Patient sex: M
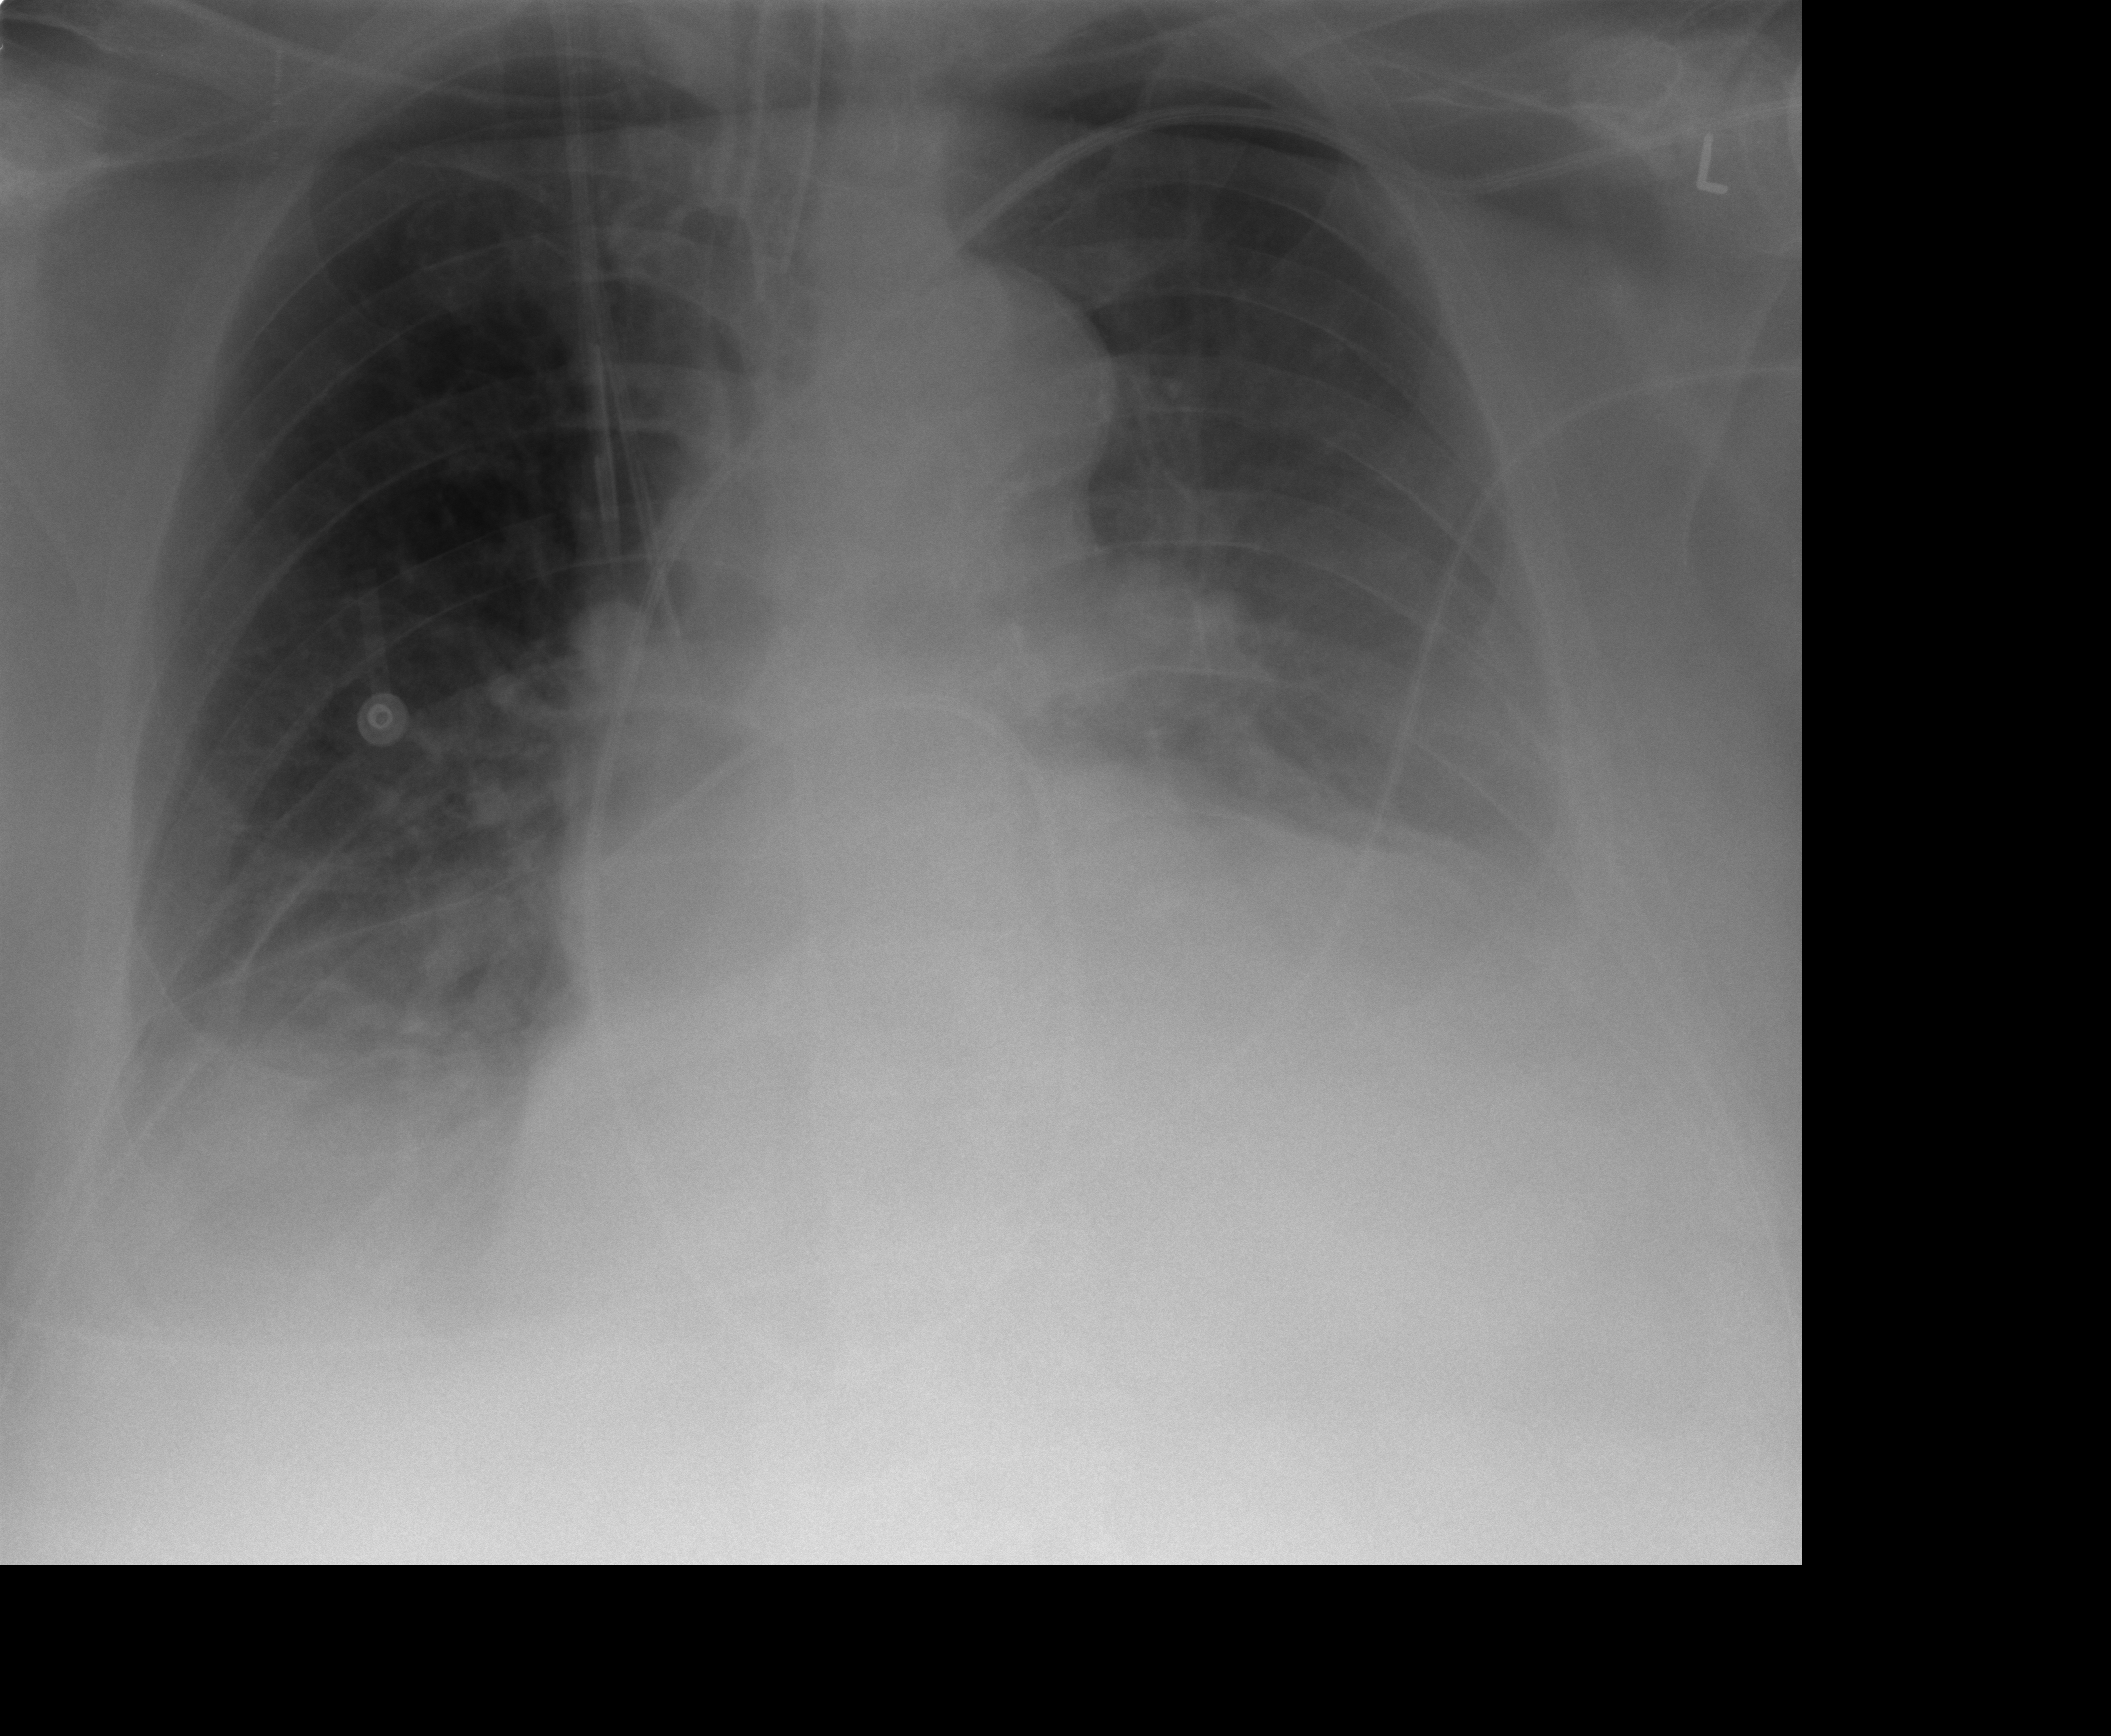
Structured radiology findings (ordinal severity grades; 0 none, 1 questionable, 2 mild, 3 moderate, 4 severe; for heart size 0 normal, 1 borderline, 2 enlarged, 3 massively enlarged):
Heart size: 2
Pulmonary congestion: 0
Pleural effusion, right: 2
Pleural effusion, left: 2
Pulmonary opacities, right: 0
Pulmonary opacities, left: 0
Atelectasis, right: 2
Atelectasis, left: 2